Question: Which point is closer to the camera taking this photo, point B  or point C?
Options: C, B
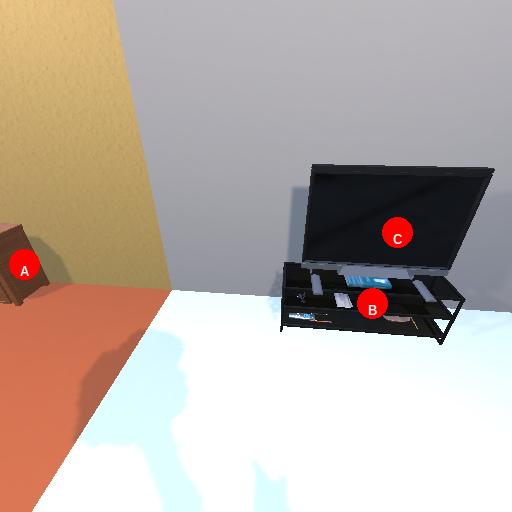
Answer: C